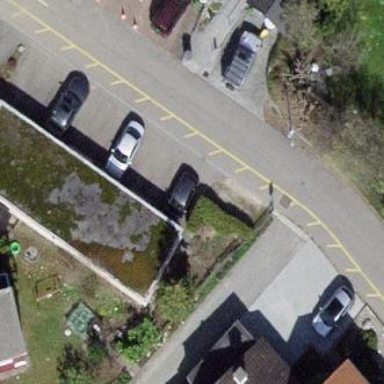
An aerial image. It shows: Group of garages.